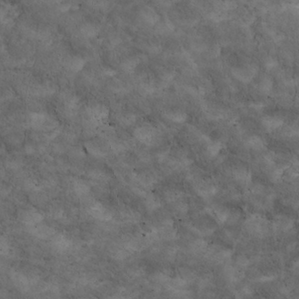
Label: non_frost